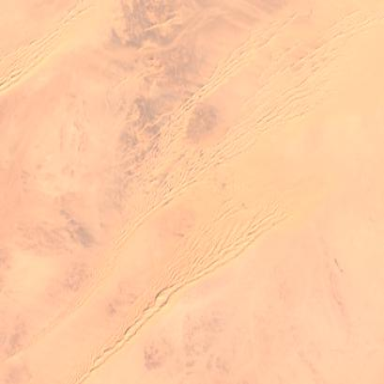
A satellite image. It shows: Desert landscape characterized by sand. This area resembles erg.